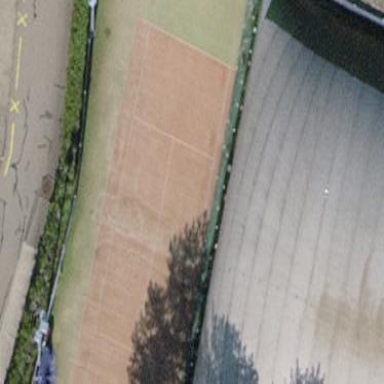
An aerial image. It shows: Tennis court on pitch designated for leisure land.